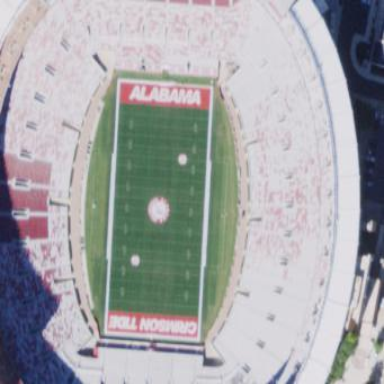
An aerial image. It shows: Stadium used for American football matches.